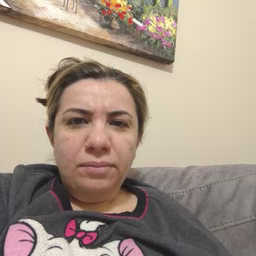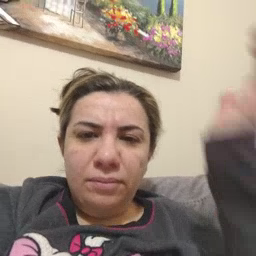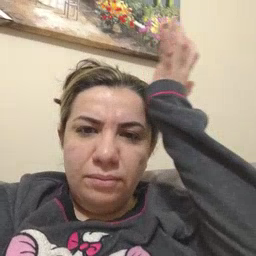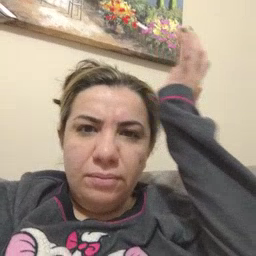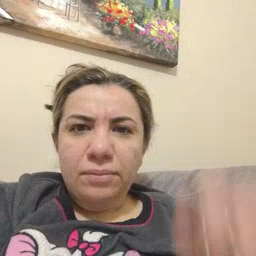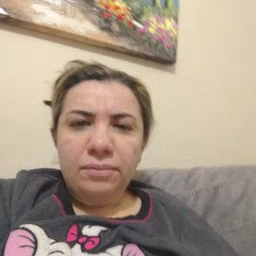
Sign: garbage